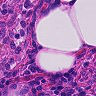
Metastatic tissue present: no